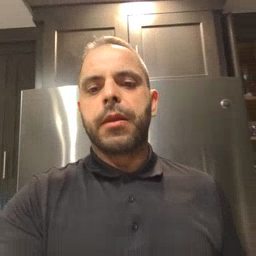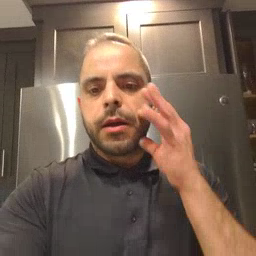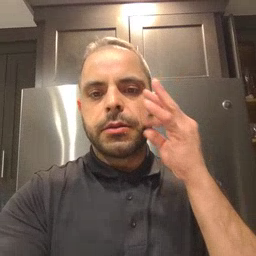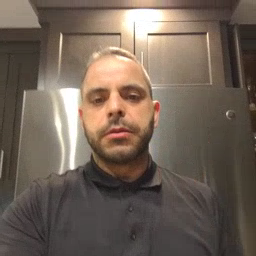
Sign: cat